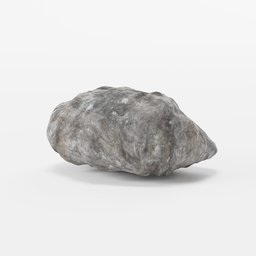
Label: nature